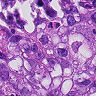
Metastatic tissue present: yes